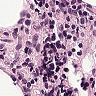
Metastatic tissue present: no